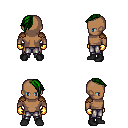
a pixel art fantasy rpg character, male body template, human, dark skin, leather shoulder armor, metal pants, green long mohawk hairstyle, gold gloves, black shoes, four views (front, back, left, right), 2x2 character sprite sheet, small pixel art, hard edges, no anti-aliasing